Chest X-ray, PA view. Patient: 60 years old, sex M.
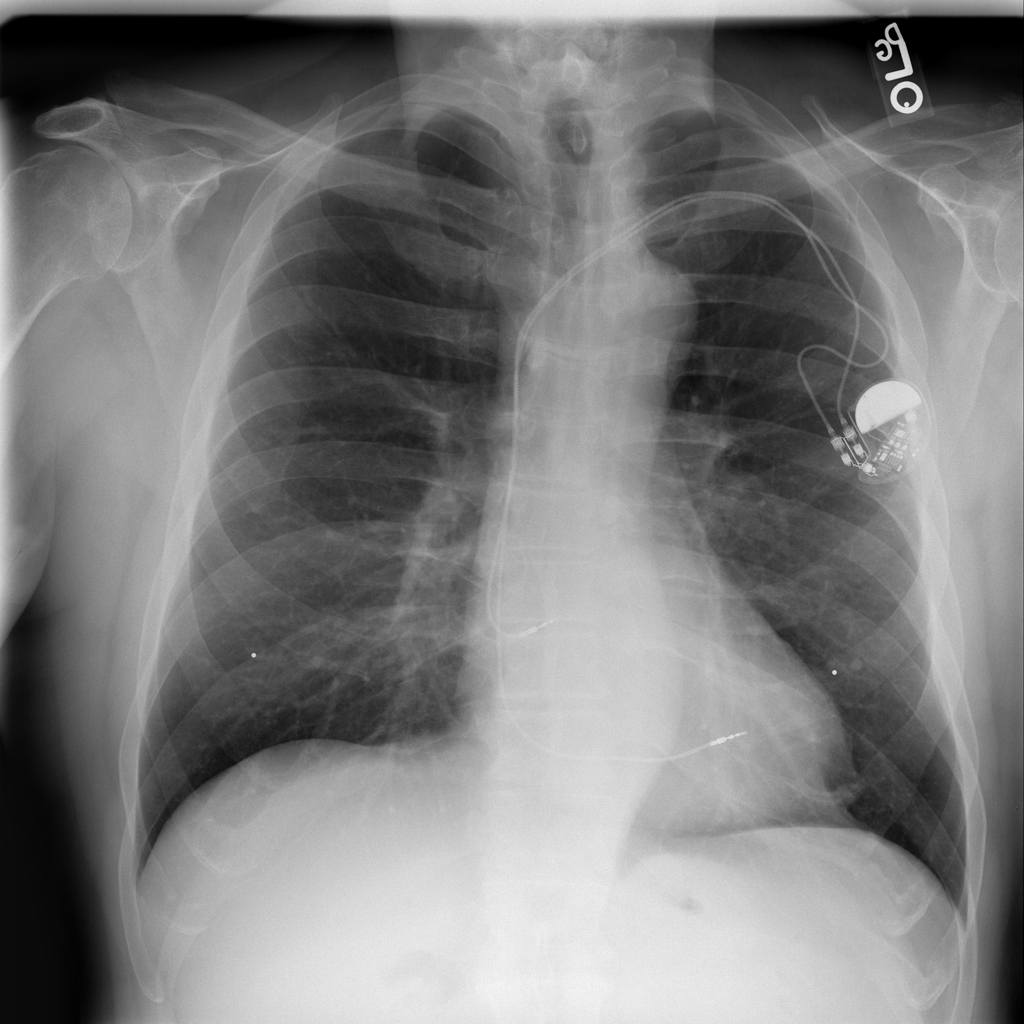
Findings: Consolidation, Nodule